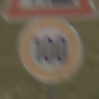
Verkehrszeichen: Geschwindigkeit100
Zusatzzeichen oben: Arbeitsstelle
Umgebung: Outdoor, Nature
Tageszeit: Midday
Wetter: Overcast
Licht: Natural
Jahreszeit: NotSpecified
Kontrast: LowContrast